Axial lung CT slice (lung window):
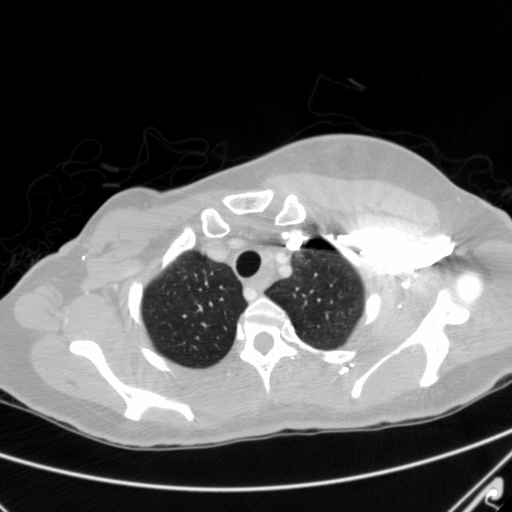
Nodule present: no